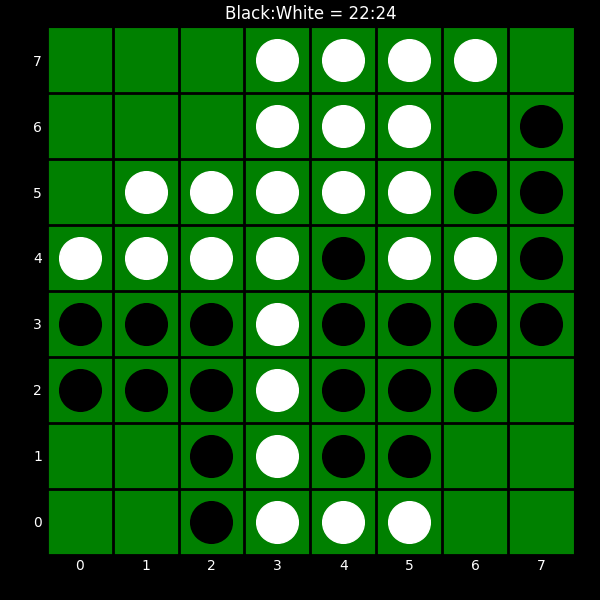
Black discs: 22
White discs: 24